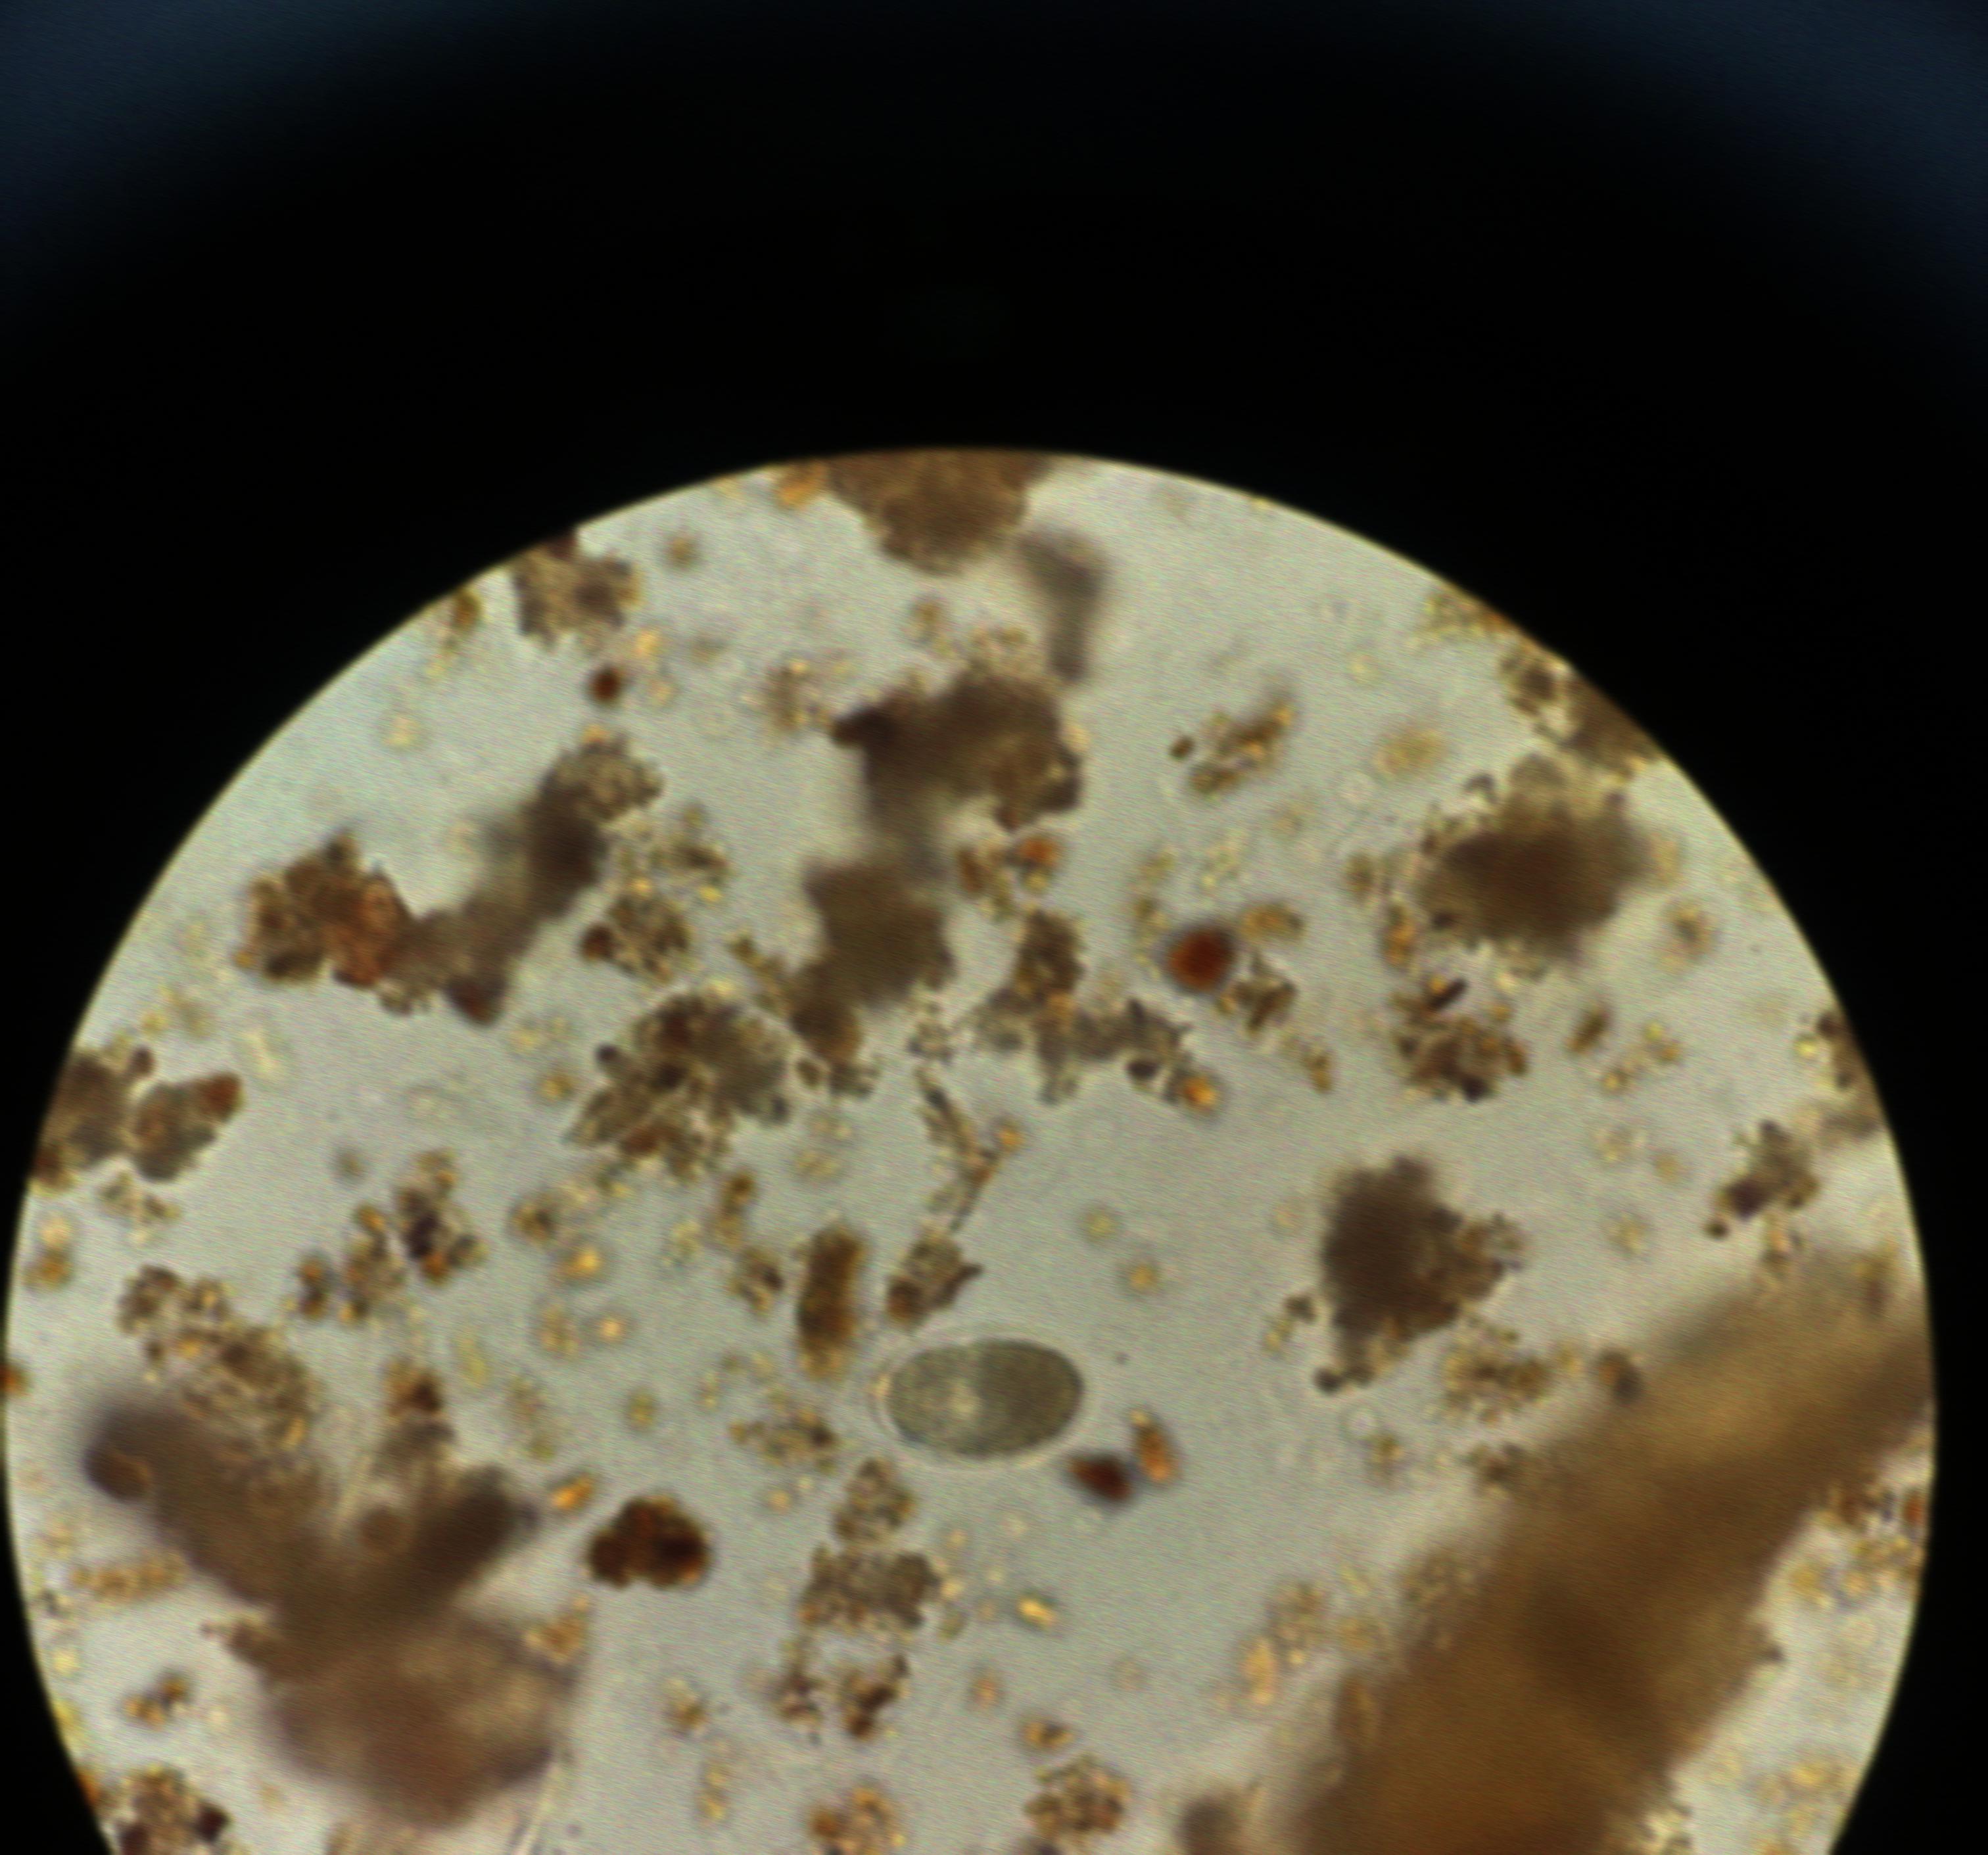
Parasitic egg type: Hookworm egg